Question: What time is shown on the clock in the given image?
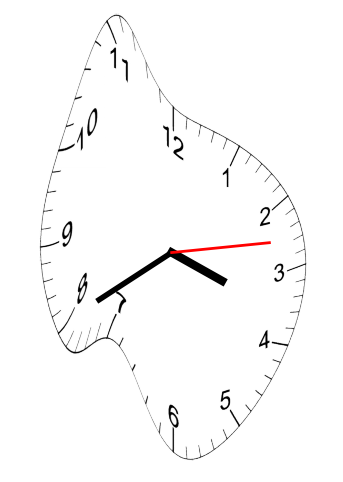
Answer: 03:40:13